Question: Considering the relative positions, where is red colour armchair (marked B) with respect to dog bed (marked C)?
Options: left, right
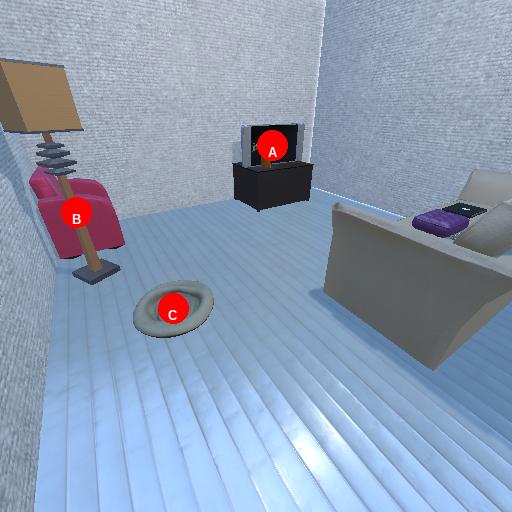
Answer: left